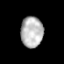
Tissue: prostate
Cell type: T cells
Senescence score: 0.3542
Nuclear area (px): 668
Mean DAPI intensity: 184.148